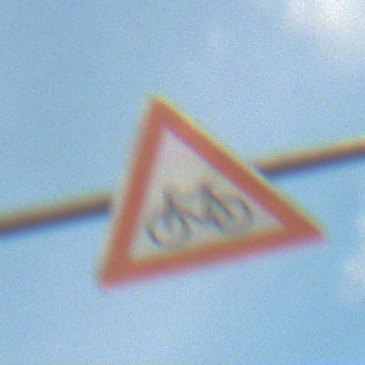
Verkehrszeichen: RadverkehrRechts
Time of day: Midday
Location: Outdoor (Suburban)
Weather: PartlyCloudy
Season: Summer
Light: Natural